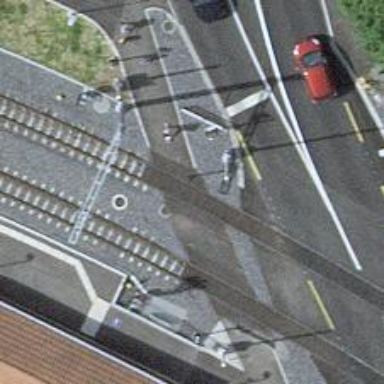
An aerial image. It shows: Crossing for the railway.